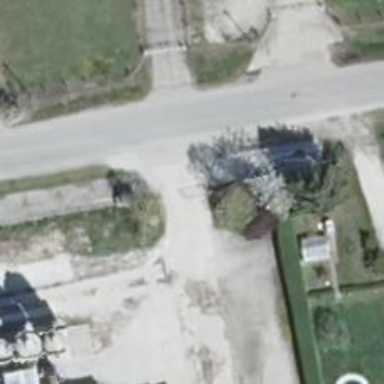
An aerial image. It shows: Driveway leading to service road.